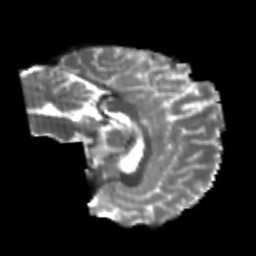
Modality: T2w
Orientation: sagittal
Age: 23
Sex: male
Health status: healthy
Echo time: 0.074 s